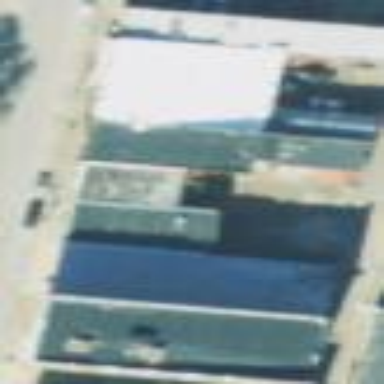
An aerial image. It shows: Retail building.